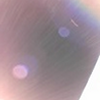
Label: sunburn